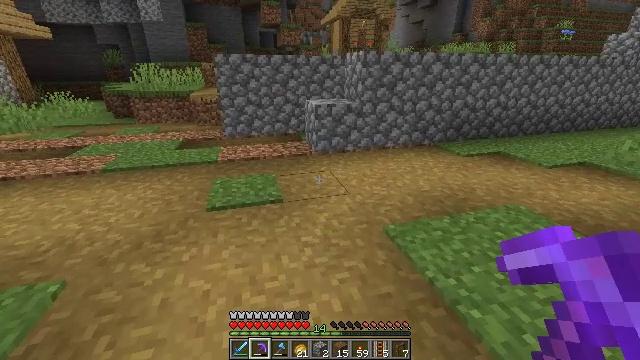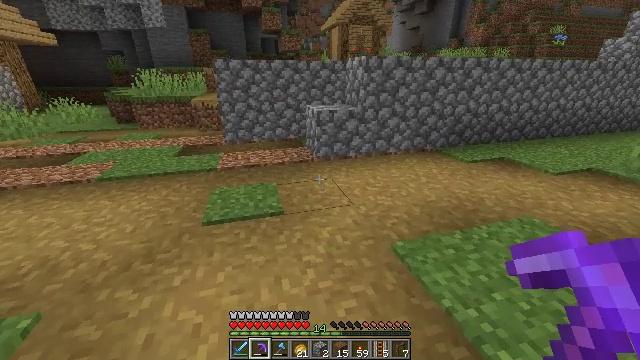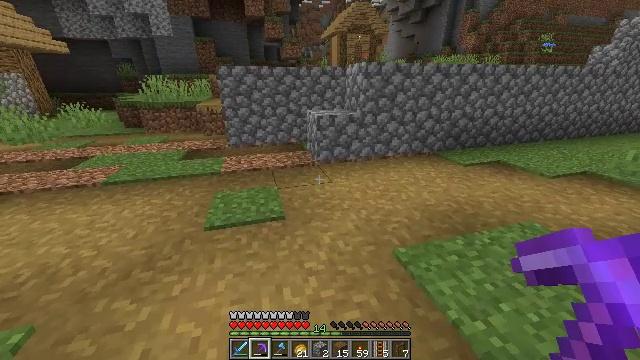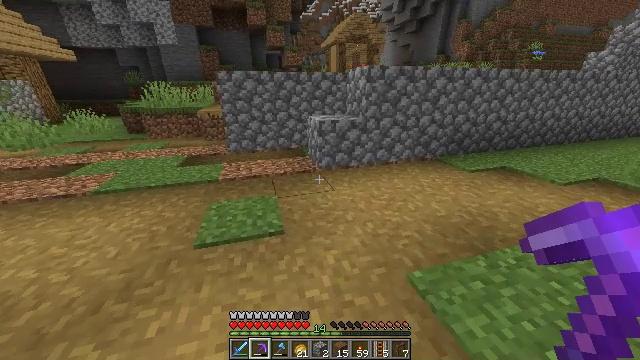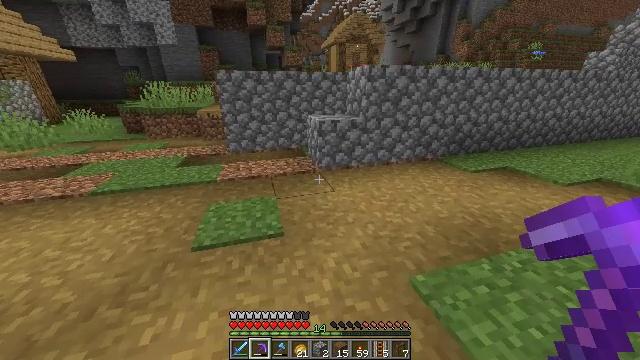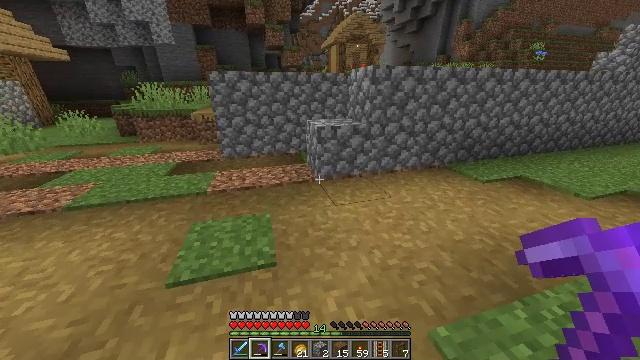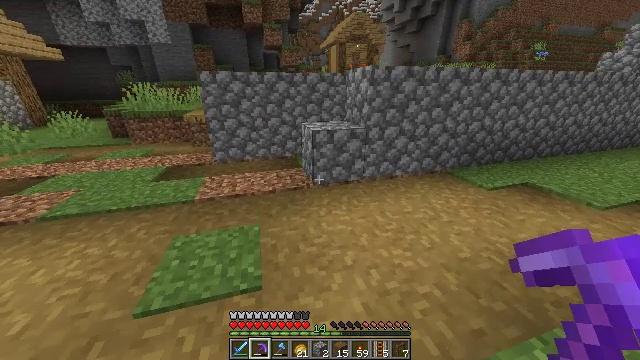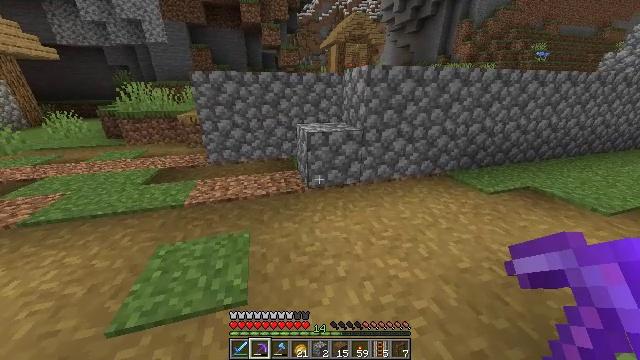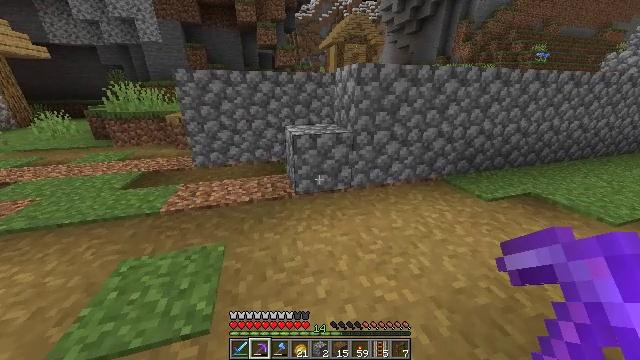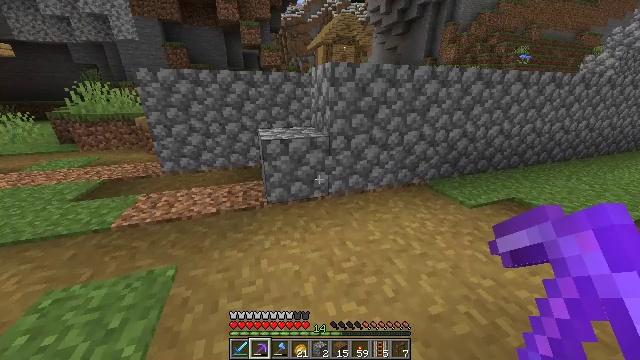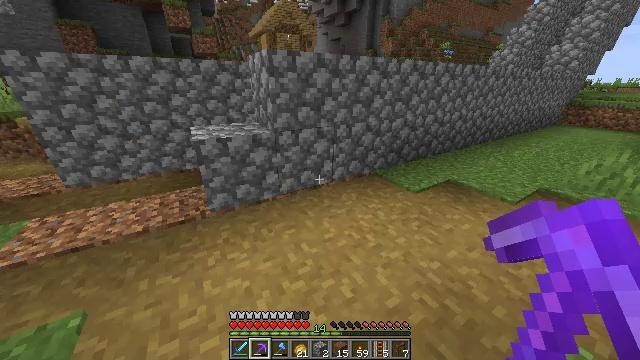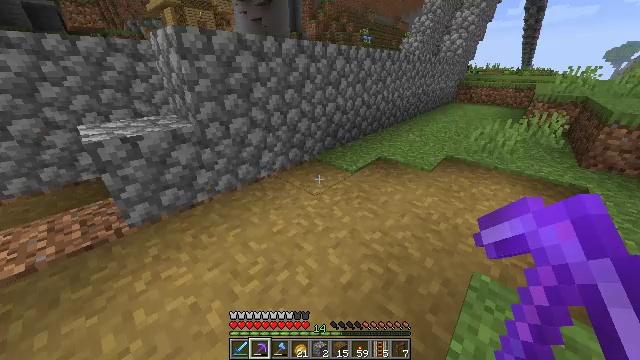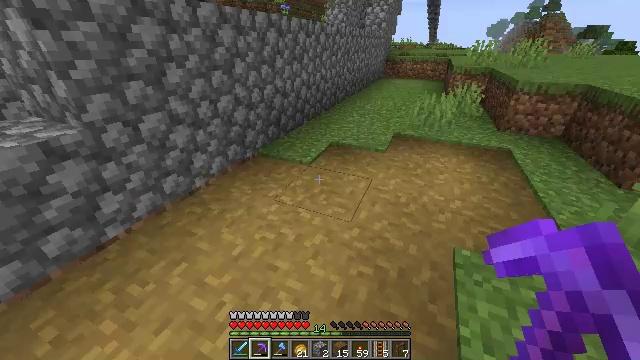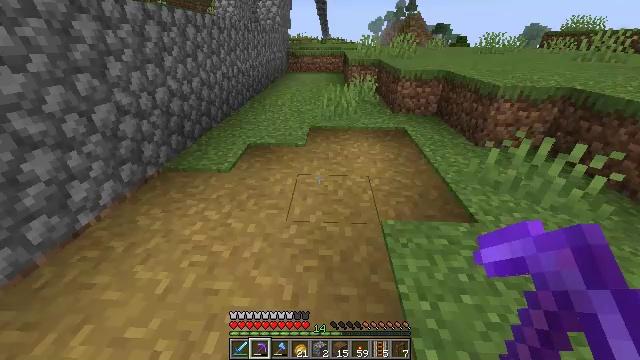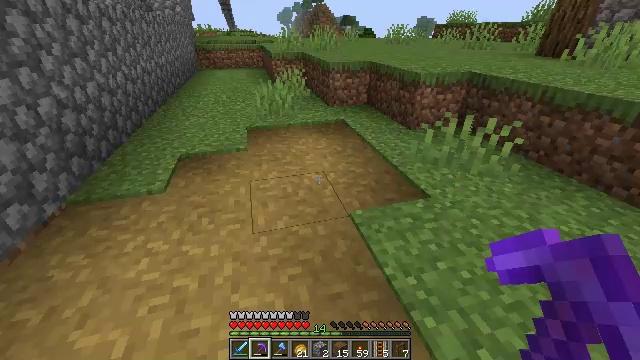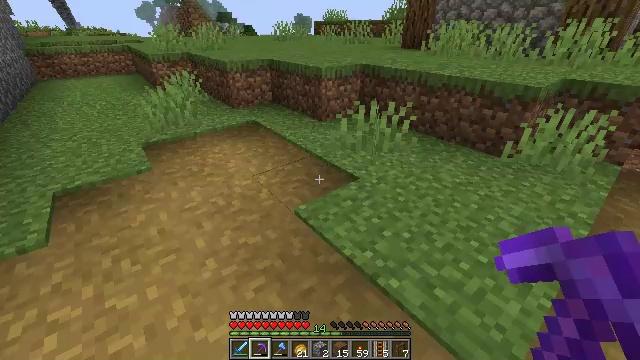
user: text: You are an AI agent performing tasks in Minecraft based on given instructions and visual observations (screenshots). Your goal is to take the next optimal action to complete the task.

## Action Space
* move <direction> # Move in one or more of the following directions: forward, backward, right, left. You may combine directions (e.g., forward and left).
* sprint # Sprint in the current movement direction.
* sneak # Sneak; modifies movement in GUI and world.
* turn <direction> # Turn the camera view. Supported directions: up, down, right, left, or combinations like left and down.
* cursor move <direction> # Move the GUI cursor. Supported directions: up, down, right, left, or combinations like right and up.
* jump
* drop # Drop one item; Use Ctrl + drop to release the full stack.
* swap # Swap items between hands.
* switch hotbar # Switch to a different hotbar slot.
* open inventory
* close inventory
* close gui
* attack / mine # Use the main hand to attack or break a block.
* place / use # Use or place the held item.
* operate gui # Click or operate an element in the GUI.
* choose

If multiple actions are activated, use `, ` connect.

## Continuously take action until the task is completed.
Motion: motion action
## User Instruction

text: Mine the grass in the plains.
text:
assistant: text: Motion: move forward, sprint
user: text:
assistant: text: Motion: move forward, sprint
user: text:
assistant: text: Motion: move forward, sprint
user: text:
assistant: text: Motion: move forward, sprint
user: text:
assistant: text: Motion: move forward
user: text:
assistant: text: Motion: move forward and move right
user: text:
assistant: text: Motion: move forward and move right
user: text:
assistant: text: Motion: move forward and move right
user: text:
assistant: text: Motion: move forward and move right, turn right
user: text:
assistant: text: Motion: move forward, turn right and down
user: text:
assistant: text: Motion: move left, turn right and down
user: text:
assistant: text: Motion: move left, turn right and down
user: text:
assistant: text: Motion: move left, turn right
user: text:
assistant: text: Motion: move left, turn right
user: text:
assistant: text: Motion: move left, turn right
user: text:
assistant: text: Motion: move left, turn right
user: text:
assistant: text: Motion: move left, turn right and up
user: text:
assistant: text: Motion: move left, turn right
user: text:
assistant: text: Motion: no_op
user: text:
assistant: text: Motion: no_op
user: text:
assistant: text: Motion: turn right
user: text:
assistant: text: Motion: turn right
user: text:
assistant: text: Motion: turn right
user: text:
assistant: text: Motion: turn right
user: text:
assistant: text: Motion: turn right
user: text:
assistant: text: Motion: turn right
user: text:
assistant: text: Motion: no_op
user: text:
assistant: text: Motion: no_op
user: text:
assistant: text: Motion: no_op
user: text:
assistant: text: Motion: turn right